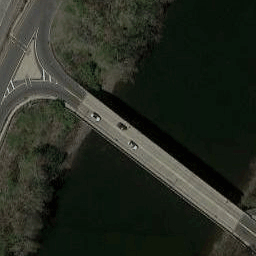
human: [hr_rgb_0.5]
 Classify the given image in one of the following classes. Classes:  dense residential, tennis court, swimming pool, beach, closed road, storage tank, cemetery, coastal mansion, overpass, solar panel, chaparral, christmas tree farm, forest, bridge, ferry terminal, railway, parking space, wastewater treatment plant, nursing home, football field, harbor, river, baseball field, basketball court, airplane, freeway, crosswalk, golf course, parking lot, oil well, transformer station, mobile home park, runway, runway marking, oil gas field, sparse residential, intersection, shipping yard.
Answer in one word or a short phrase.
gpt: bridge